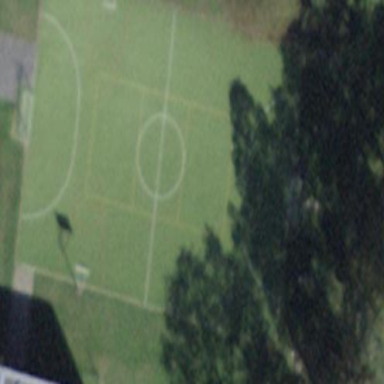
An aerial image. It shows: Soccer pitch for leisureland activities.